Field crop: maize
Growth stage: 2
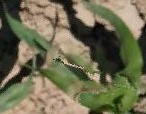
Species: maize